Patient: sex M, age 69
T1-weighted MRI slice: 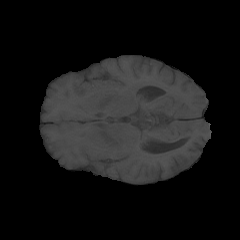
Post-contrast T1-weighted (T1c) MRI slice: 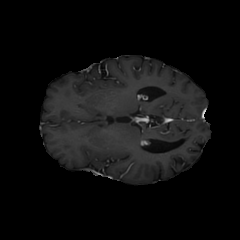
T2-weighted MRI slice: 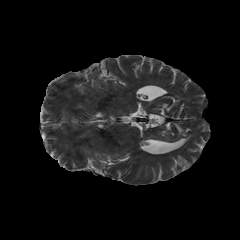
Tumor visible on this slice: no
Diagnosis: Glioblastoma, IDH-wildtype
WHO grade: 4